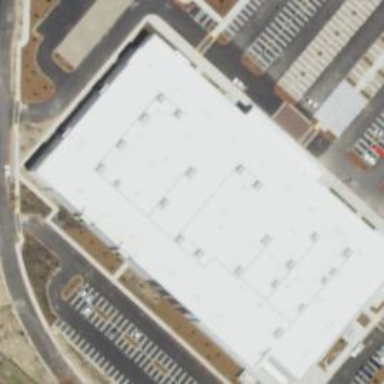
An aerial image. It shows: Retail building that houses furniture shop.